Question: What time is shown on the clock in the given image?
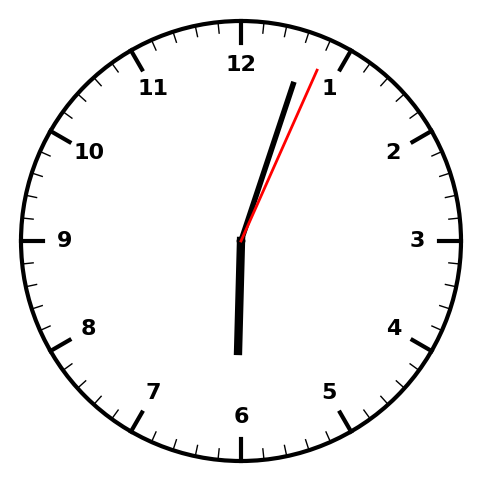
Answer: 06:03:04